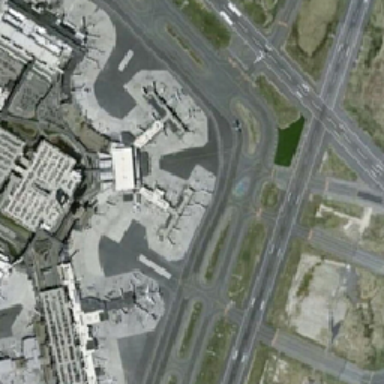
There is an airport in one corner of two crossed roads which has some planes parked near a star like building .